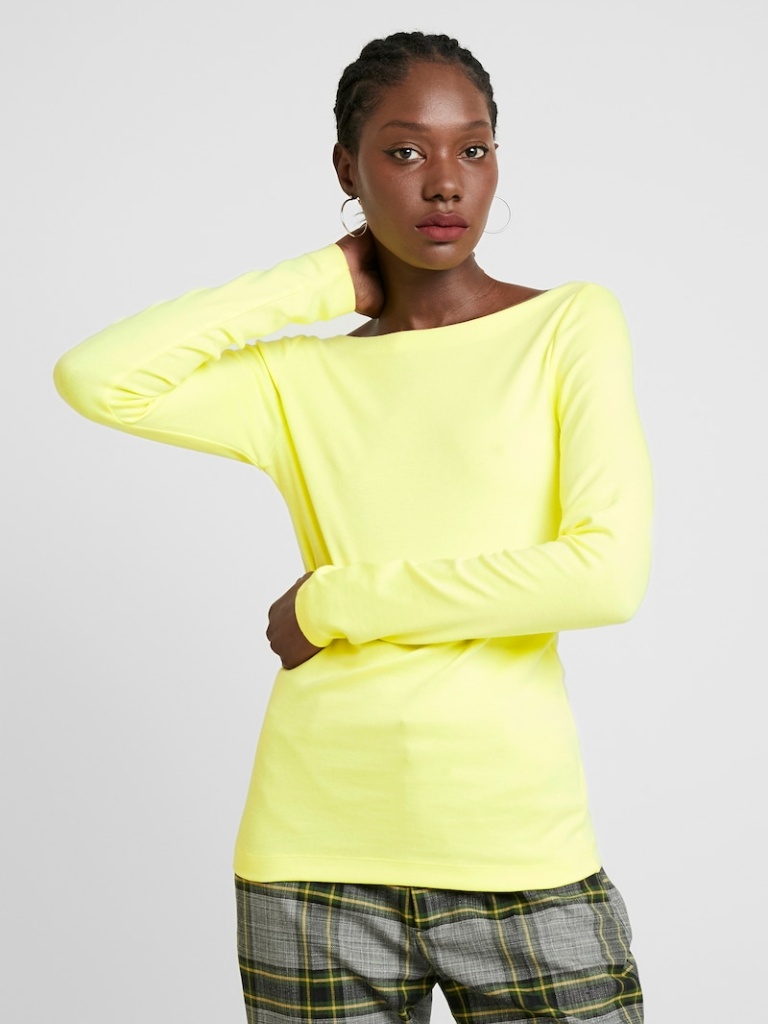
knit tight a long-sleeved with the sleeves down hip length Untucked boat sweater